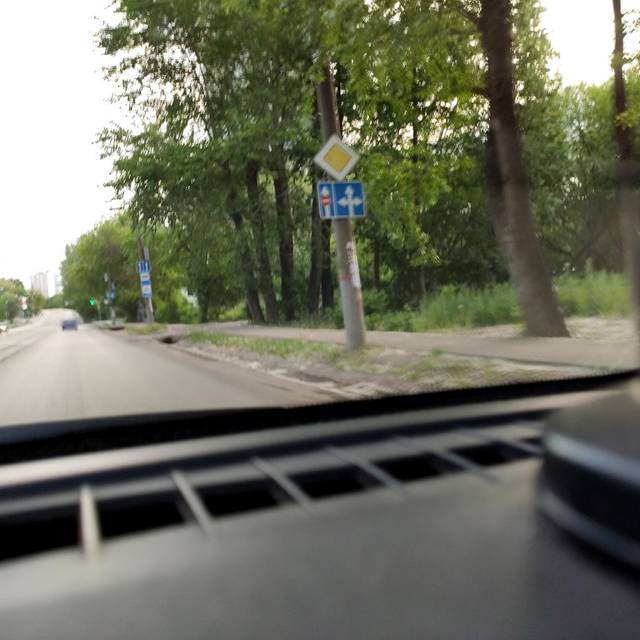
Region: Russia
Coordinates: 57.989, 56.218